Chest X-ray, AP view. Patient: 62 years old, sex M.
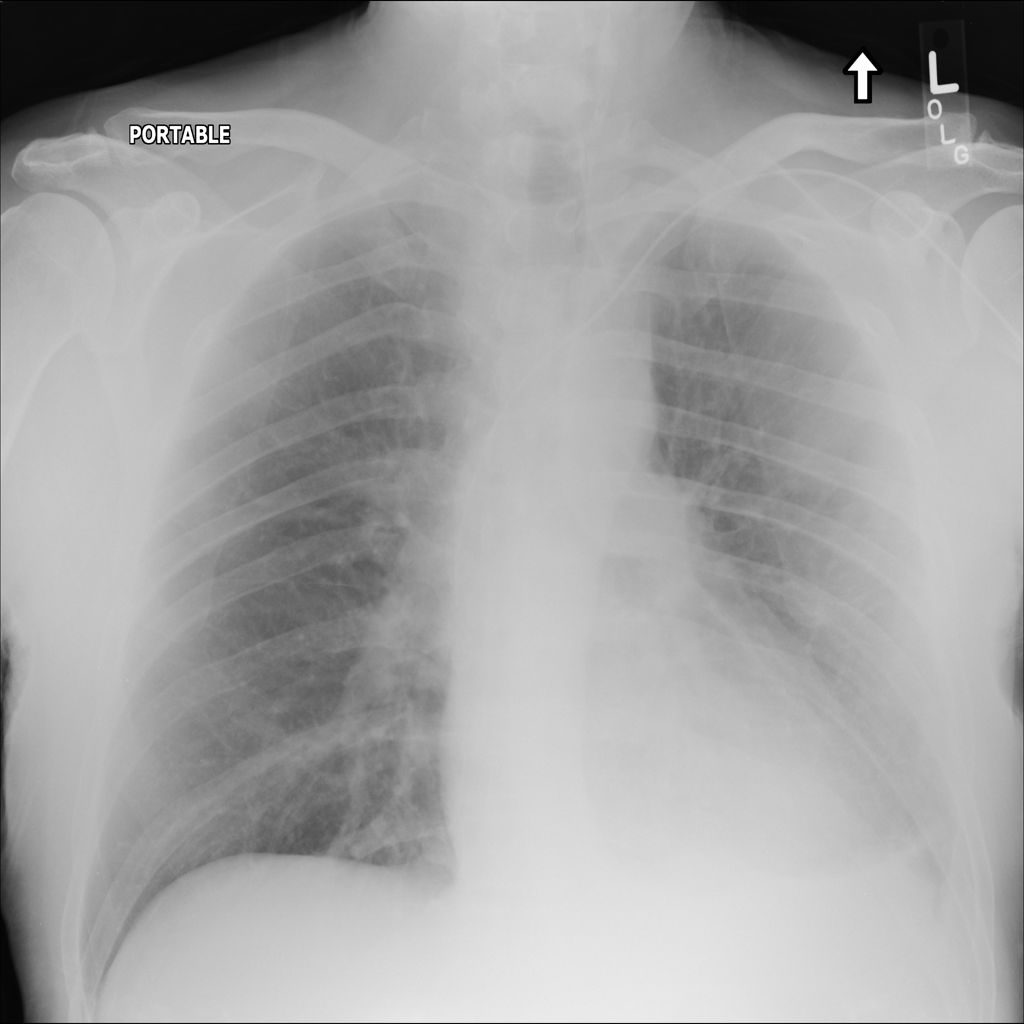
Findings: No Finding